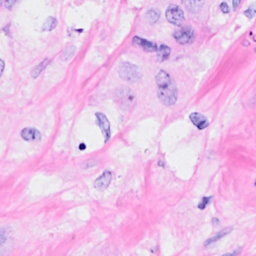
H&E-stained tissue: Breast